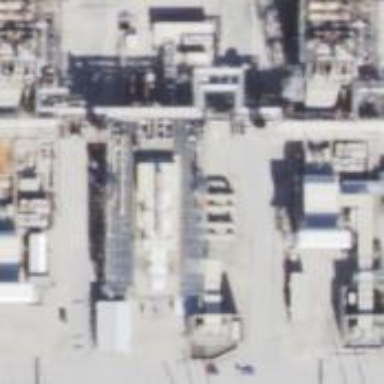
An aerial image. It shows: Generator powered by gas. It is combined cycle generator.